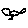
Label: bird